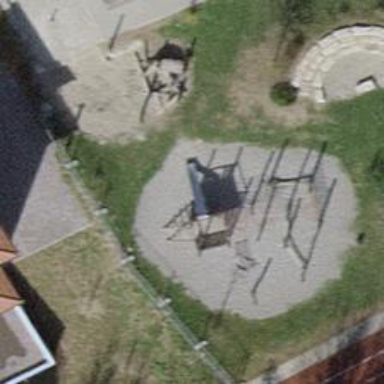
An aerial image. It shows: Playground featuring slide.